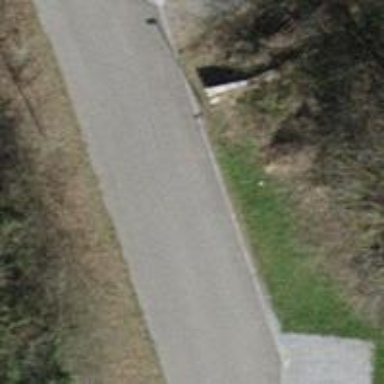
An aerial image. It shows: Passing place on the road.